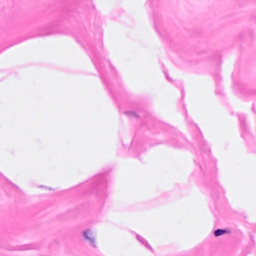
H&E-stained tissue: Breast